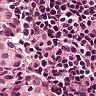
Metastatic tissue present: yes